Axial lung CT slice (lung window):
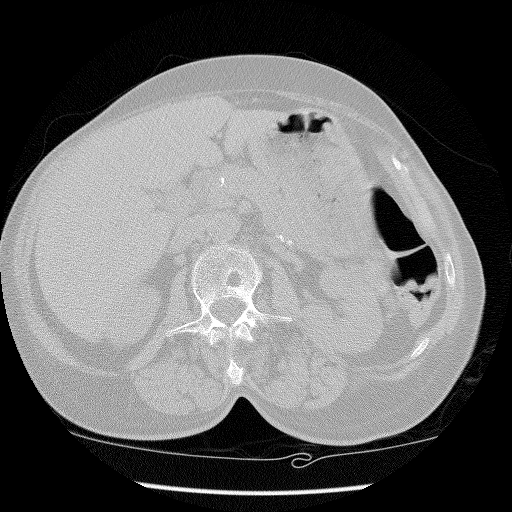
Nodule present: no